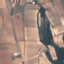
Label: PermanentCrop